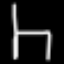
Label: chair